Question: I am working on a project on Android Unified API Xamarin, and getting the following error.
Any idea how to handle the following error?

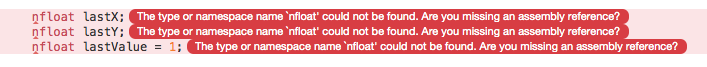
Answer: nfloat does not exist in Android. It's a struct Xamarin introduced in their iOS API to allow them to seamlessly target 32 and 64 bit platforms.